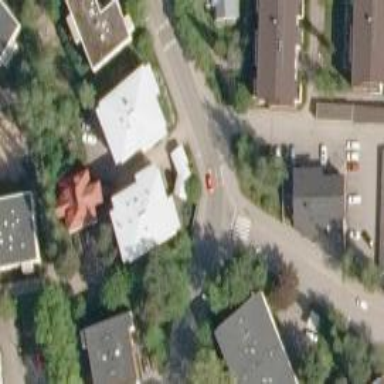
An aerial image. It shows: Road with "give way" sign.